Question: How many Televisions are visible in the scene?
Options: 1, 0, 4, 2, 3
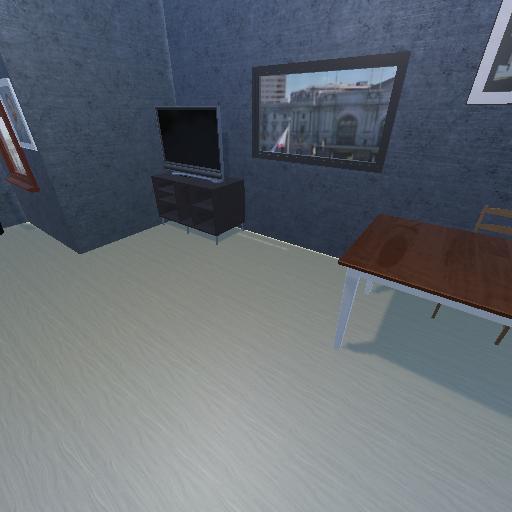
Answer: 1